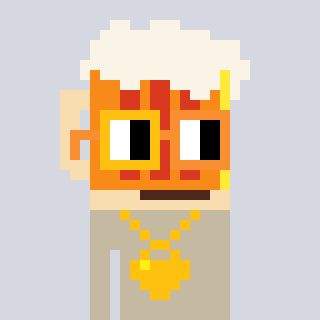
a pixel art character with square yellow and orange glasses, a beer-shaped head and a bege-colored body on a cool background